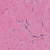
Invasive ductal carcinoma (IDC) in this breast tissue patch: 0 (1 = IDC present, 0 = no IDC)